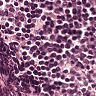
Metastatic tissue present: no